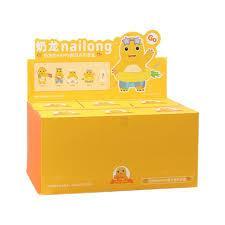
Label: nailong